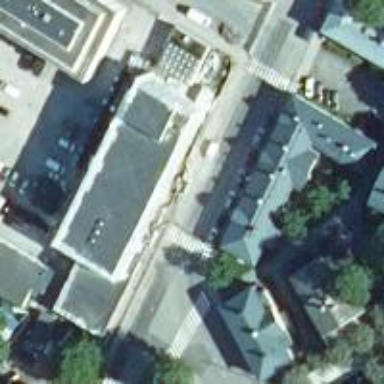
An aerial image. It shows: Terrace building with hipped metal roof in moccasin color.